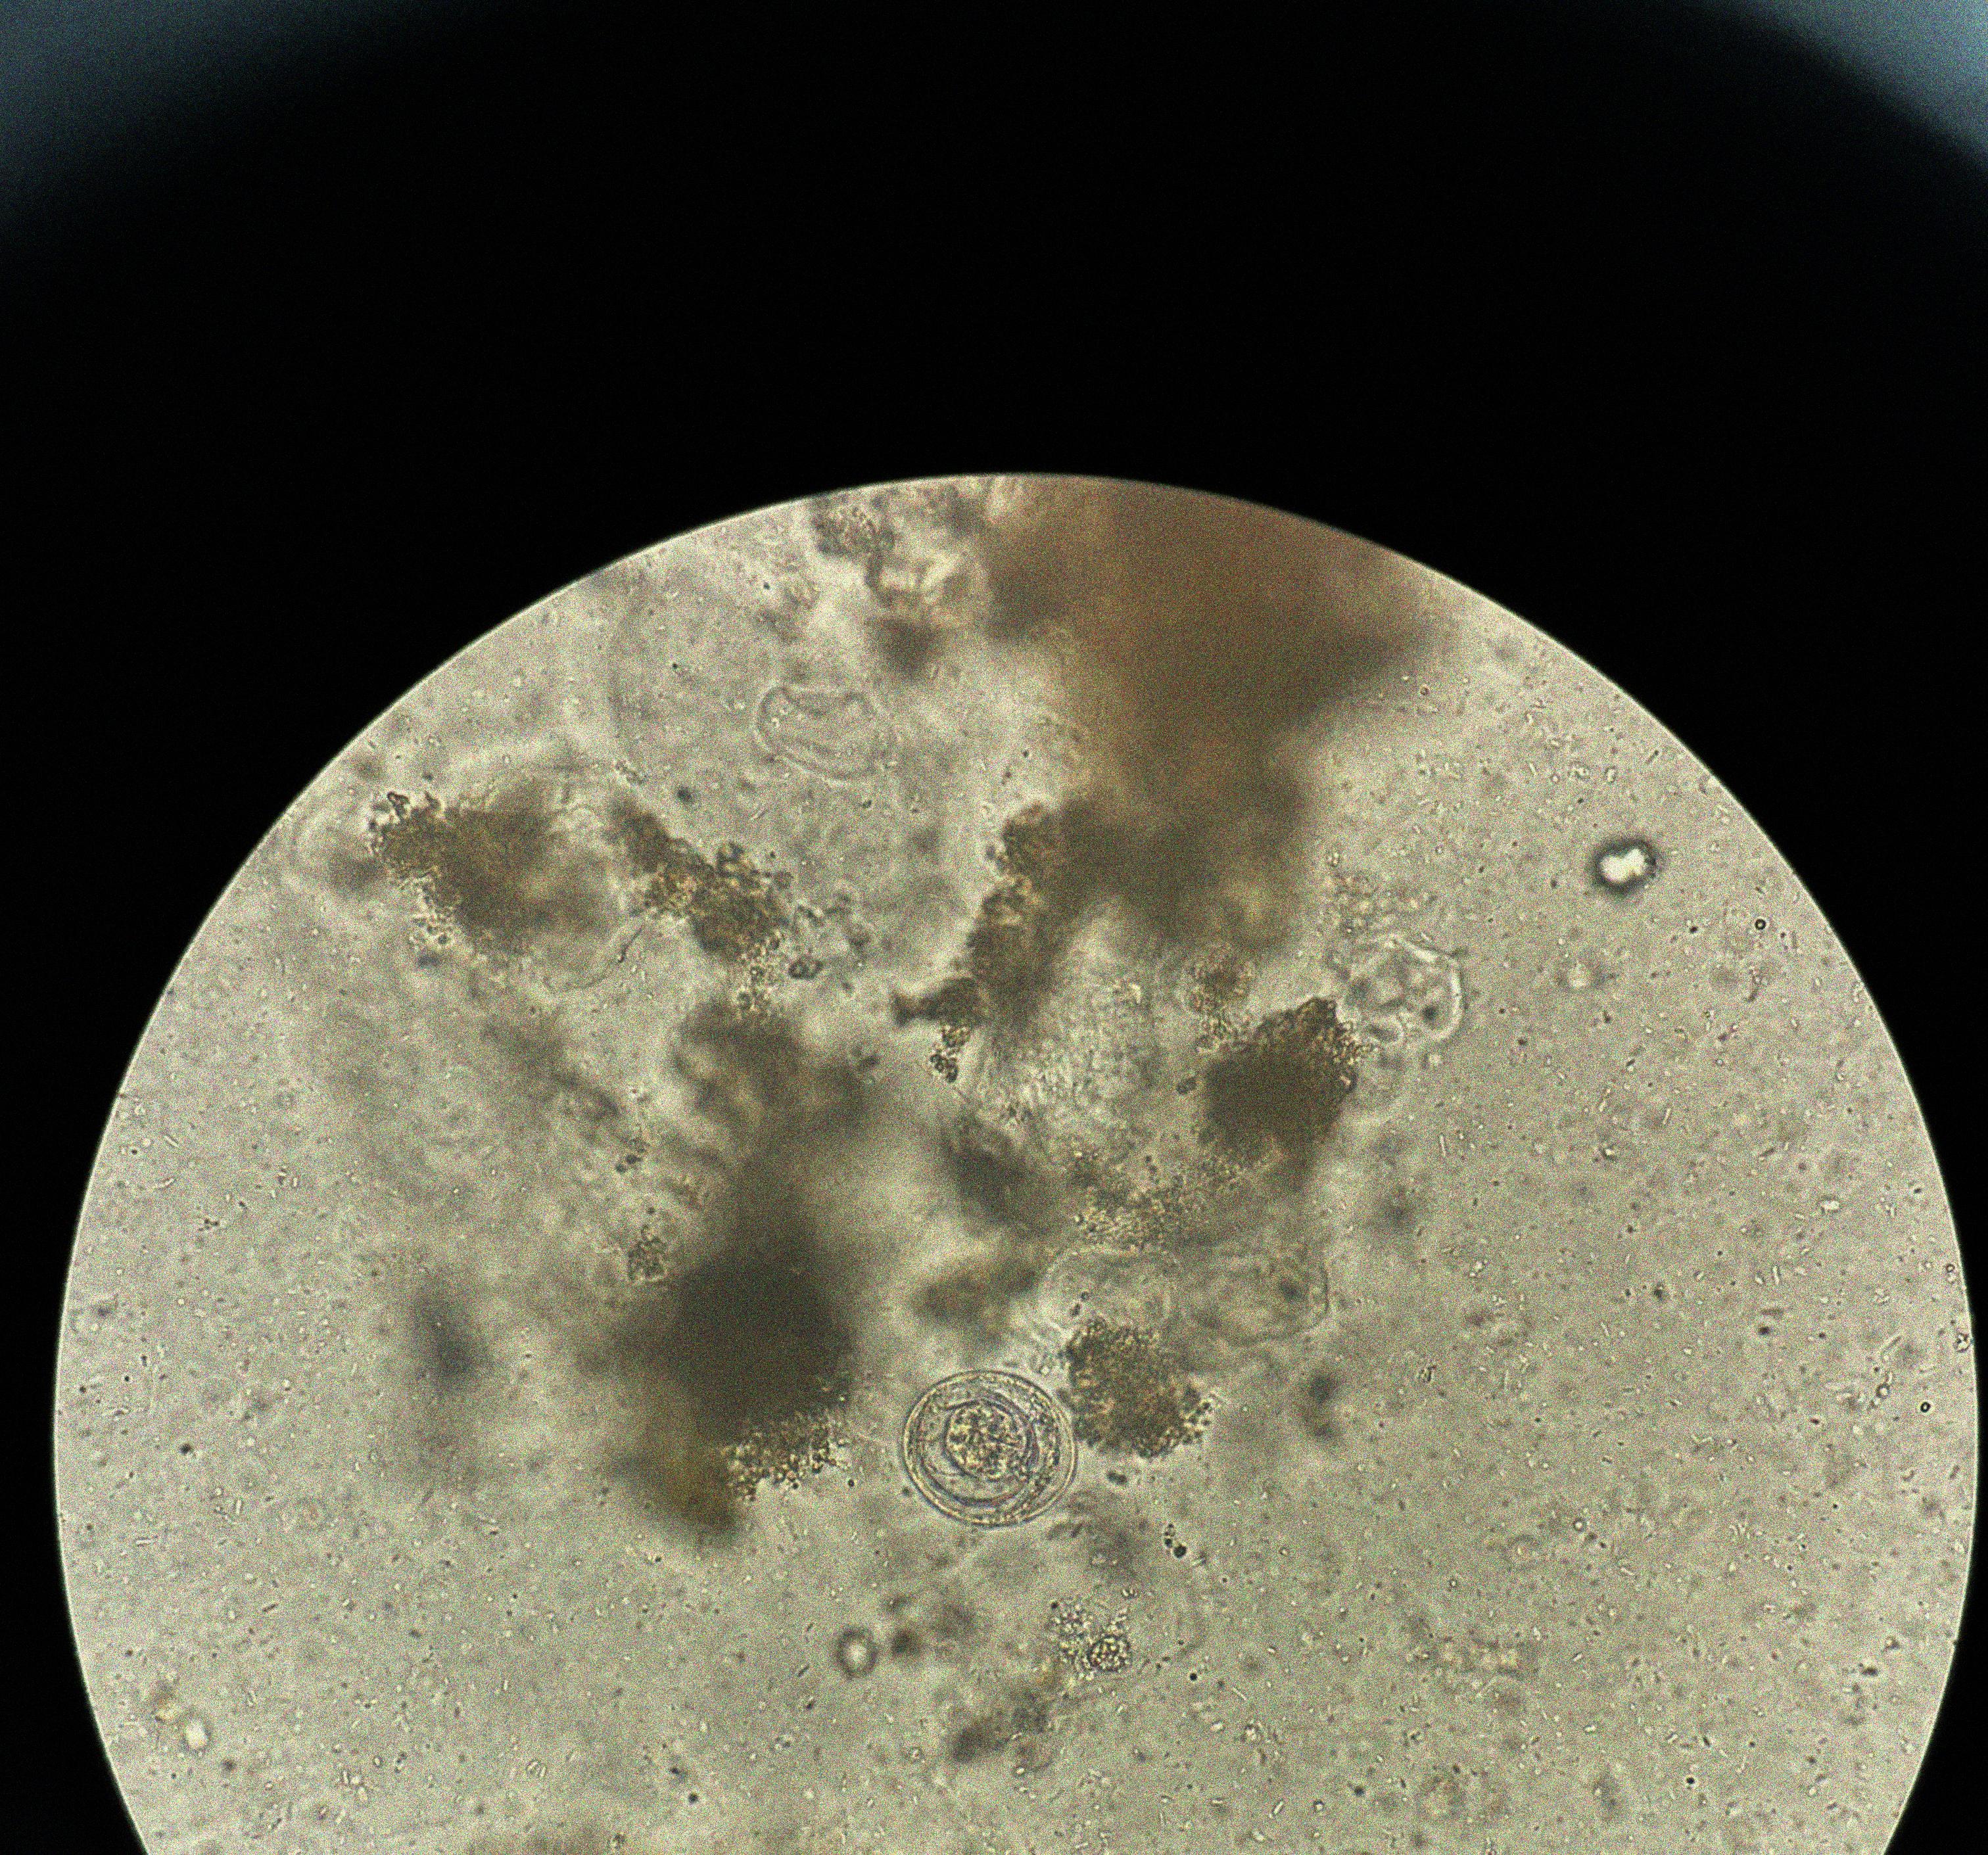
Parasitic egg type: Hymenolepis nana